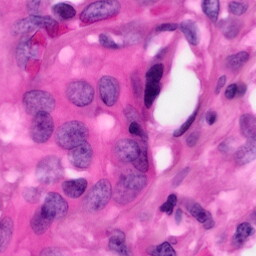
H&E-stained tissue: Pancreatic